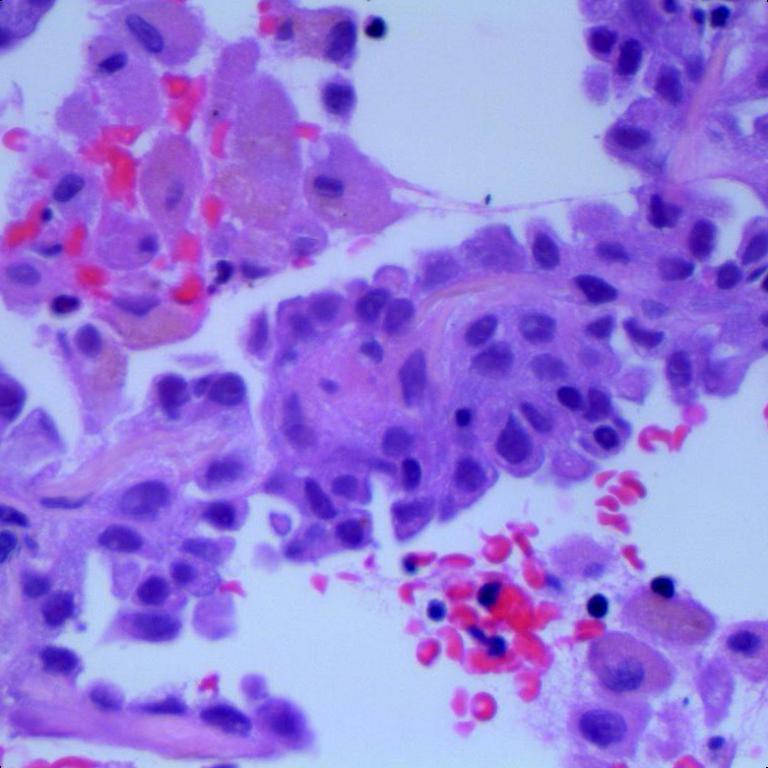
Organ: lung
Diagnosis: adenocarcinomas